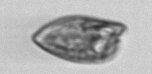
Label: Prorocentrum_dentatum